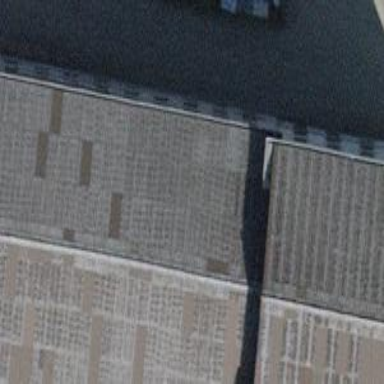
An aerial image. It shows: Industrial building.